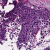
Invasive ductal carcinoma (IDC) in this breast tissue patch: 0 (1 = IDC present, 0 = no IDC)